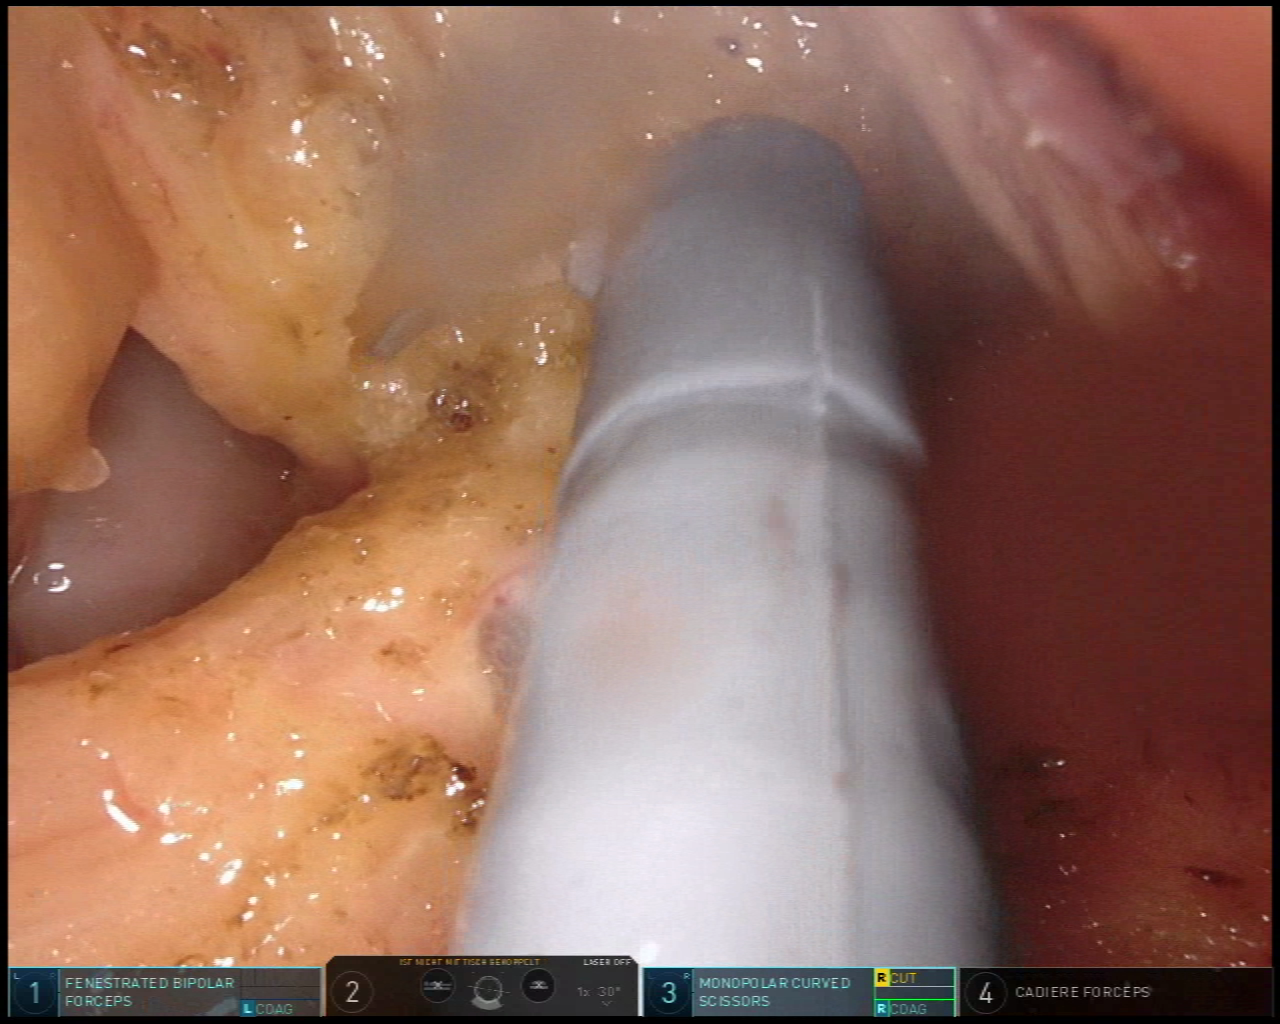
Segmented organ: stomach
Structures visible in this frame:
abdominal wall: no
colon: no
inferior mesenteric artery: no
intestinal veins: no
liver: no
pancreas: yes
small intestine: no
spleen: no
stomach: yes
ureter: no
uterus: no
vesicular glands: no